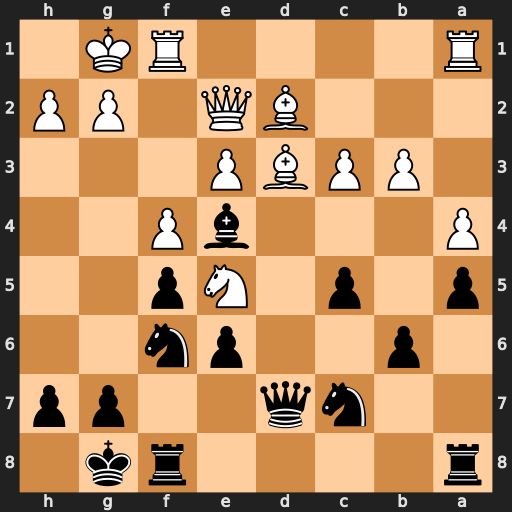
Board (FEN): r4rk1/2nq2pp/1p2pn2/p1p1Np2/P3bP2/1PPBP3/3BQ1PP/R4RK1
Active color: b
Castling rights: -
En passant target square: -
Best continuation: Bxd3 Qxd3 Qxd3